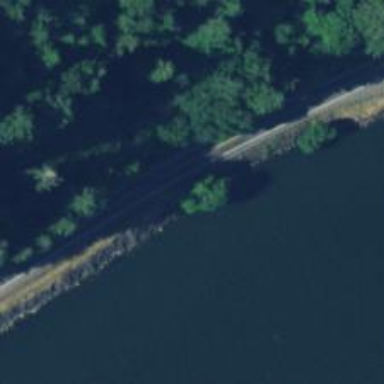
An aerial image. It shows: Culvert tunnel.